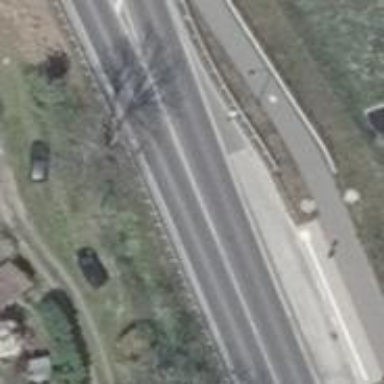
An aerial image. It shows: Primary highway with separate cycleway made of asphalt.